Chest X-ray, PA view. Patient: 11 years old, sex F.
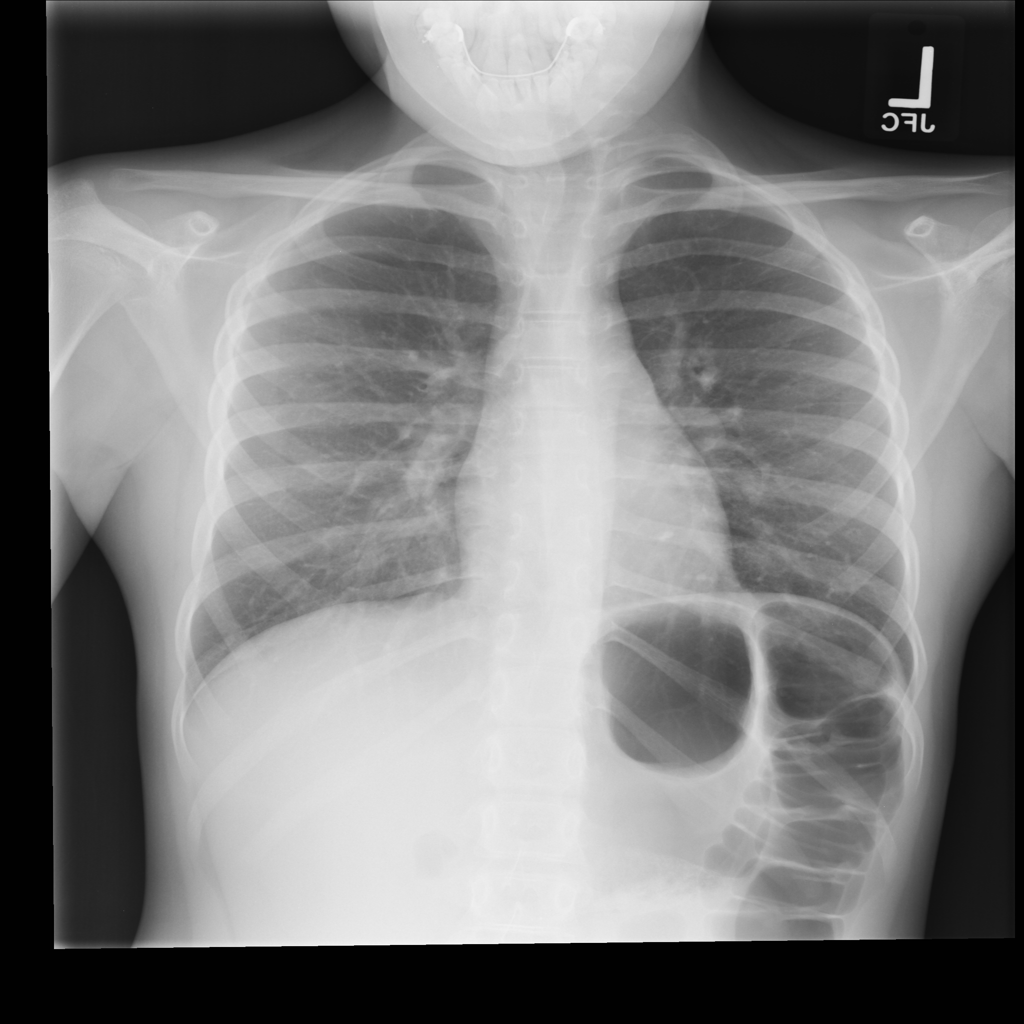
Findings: Mass